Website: bh-photo
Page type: customer-info-address
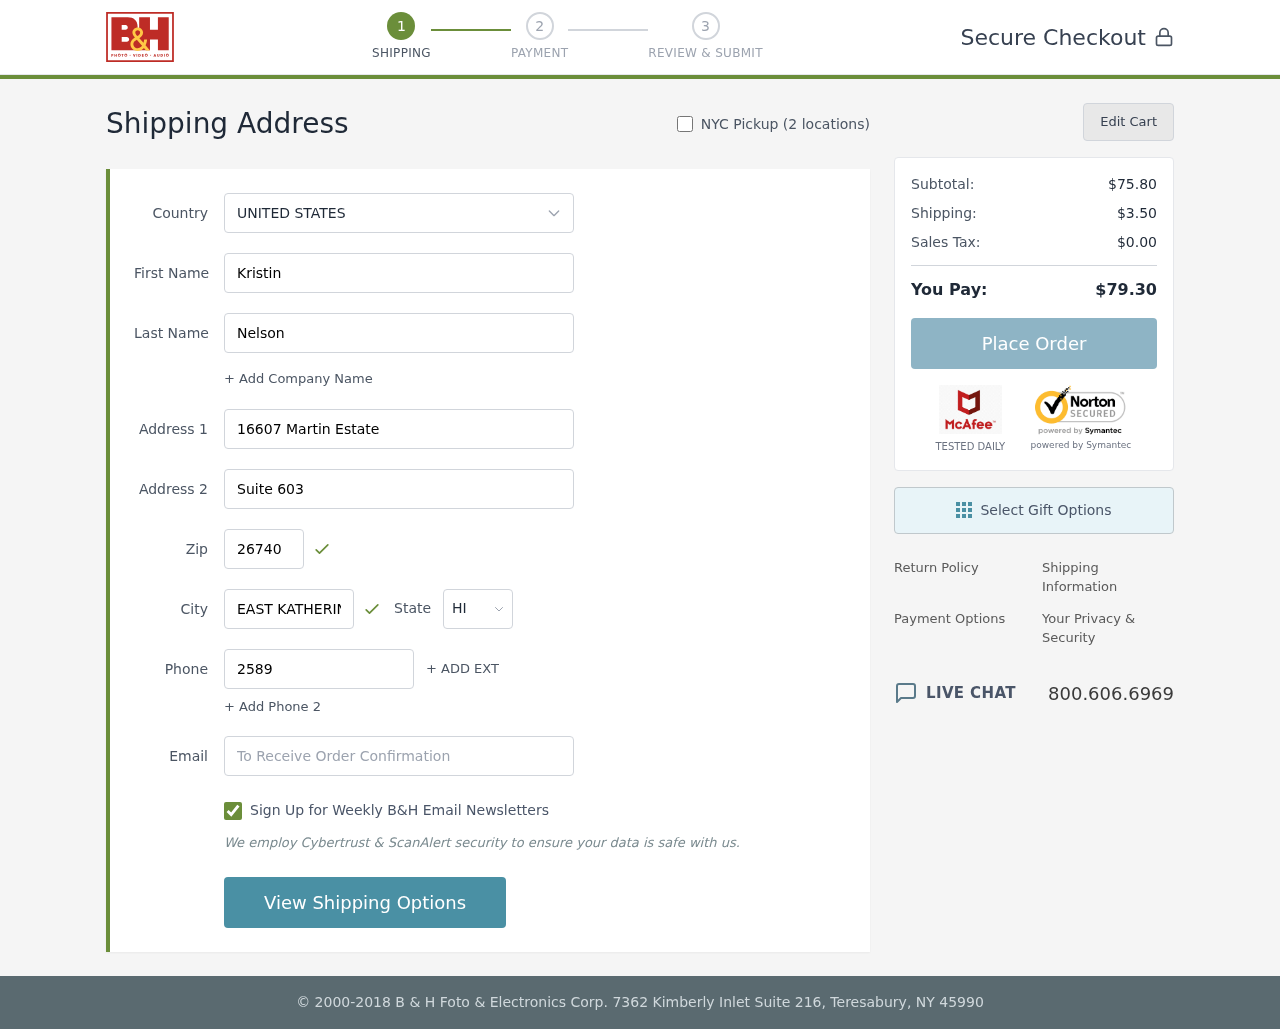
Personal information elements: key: PII_CITY
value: East Katherine
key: PII_COUNTRY
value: United States
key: PII_EMAIL
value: kristinnelson@hotmail.com
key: PII_FIRSTNAME
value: Kristin
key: PII_LASTNAME
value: Nelson
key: PII_PHONE
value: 2589273622
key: PII_POSTCODE
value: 26740
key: PII_STATE_ABBR
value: HI
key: PII_STREET
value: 16607 Martin Estate
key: PII_STREET2
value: Suite 603
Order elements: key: ORDER_SUBTOTAL
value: $75.80
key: ORDER_SHIPPING_COST
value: $3.50
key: ORDER_TAX
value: $0.00
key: ORDER_TOTAL
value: $79.30